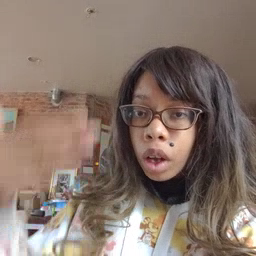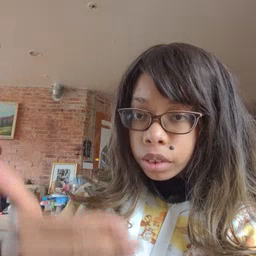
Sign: glasswindow